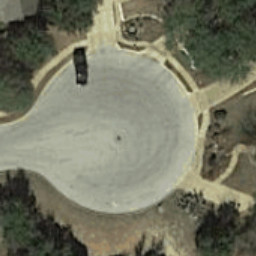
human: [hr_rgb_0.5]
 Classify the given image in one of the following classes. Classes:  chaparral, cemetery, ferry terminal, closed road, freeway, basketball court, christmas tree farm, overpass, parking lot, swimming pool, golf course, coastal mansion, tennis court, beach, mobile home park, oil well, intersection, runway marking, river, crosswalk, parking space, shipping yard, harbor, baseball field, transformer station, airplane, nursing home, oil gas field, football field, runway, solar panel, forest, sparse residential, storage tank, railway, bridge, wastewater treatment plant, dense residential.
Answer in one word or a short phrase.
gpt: closed road